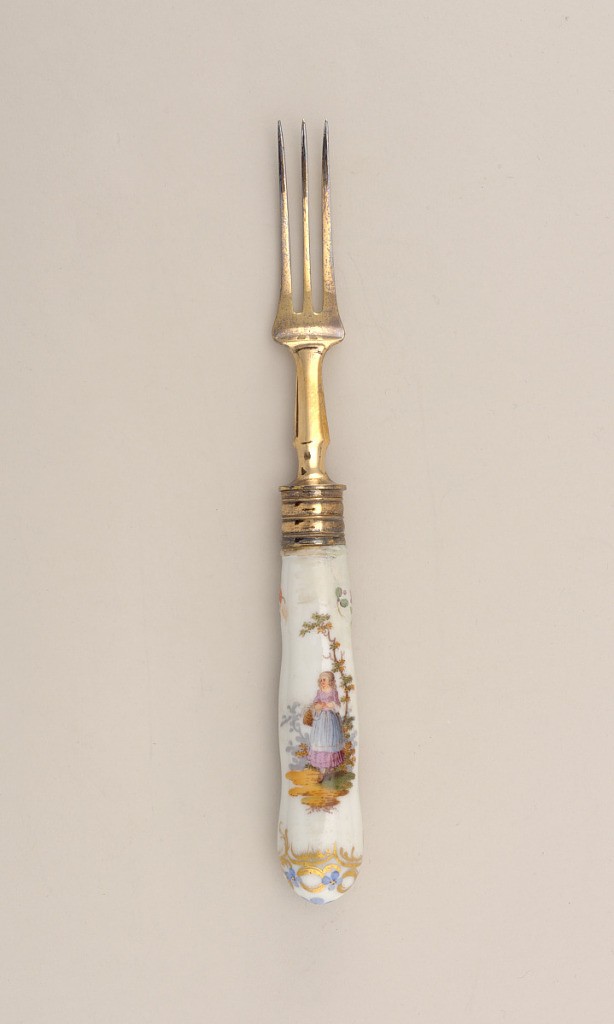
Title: Fork with Porcelain Handle (Paired with Knife)
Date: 18th century
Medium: gold plated, silver; porcelain, vitreous enamel, gold
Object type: fork
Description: Three-tined gilded fork, flaring at the join. Waisted shoulder, flat baluster-shaped neck. Banded ferrule. Irregular shaped white porcelain handle with polychrome decoration. On the front a woman with a basket, on the back a boy on a hobby-horse drinking from a glass, both boy and girl standing in from of a tree. Floral decoration at the top of the handle.